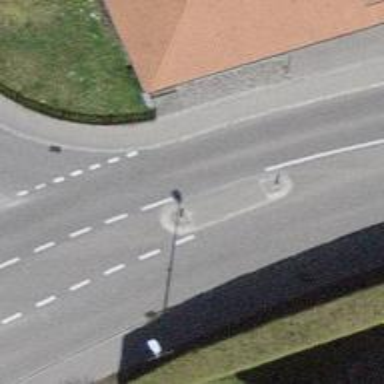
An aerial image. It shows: Unmarked crossing with pedestrian island.